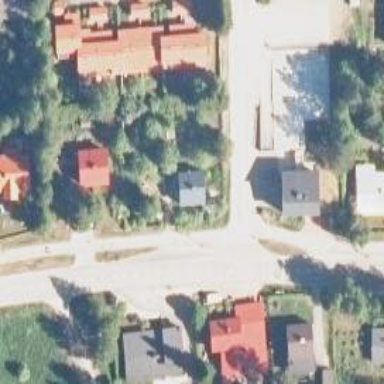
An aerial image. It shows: Uncontrolled crossing on the road.